Question: My app is crashing when trying to access a method in my parentViewController. Here is the layout in StoryBoard

MainViewController = STLMMainViewController (ParentViewController)
Scene1 = STLMTimeDateViewController (ChildViewController)
Here is the code for STLMTimeDateViewController
'''
#import "STLMTimeDateViewController.h"
#import "STLMMainViewController.h"
@interface STLMTimeDateViewController ()
@property (nonatomic, strong) STLMMainViewController *stlmMainViewController;
@end
- (void)viewDidLoad
{
[super viewDidLoad];
NSLog(@"The name of the controller %@",self.navigationController.parentViewController);
stlmMainViewController= (STLMMainViewController *) self.parentViewController;
[stlmMainViewController locationButtonSelected]; // This is where the App crashes
NSLog(@"TimeDateController");
}
'''
The App Runs, but when STLMMainViewController is called, the app crashes with the following error:
'''
2013-02-10 16:33:57.422 MyApp[9120:c07] The name of the controller <STLMMainViewController: 0x83850d0>
2013-02-10 16:33:57.434 MyApp[9120:c07] -[UINavigationController locationButtonSelected]: unrecognized selector sent to instance 0x8371a70
'''
If I remove the following line:
'''
stlmMainViewController = (STLMMainViewController *) self.parentViewController;
'''
and just leave
'''
[stlmMainViewController locationButtonSelected];
'''
The App runs, no error, but the following method in [STLMMainViewController locationButtonSelected] does not get called (I never see the log):
'''
-(void)locationButtonSelected
{
[LocationButton setSelected:YES];
[eatDrinkbutton setSelected:NO];
[timeCalButton setSelected:NO];
[carButton setSelected:NO];
[contactButton setSelected:NO];
NSLog(@"LocationButtonSelected Method");
}
'''
All the properties in the locationButtonSelected method and the method itself is declared in .h of STLMMainViewController for public access.
Thanks
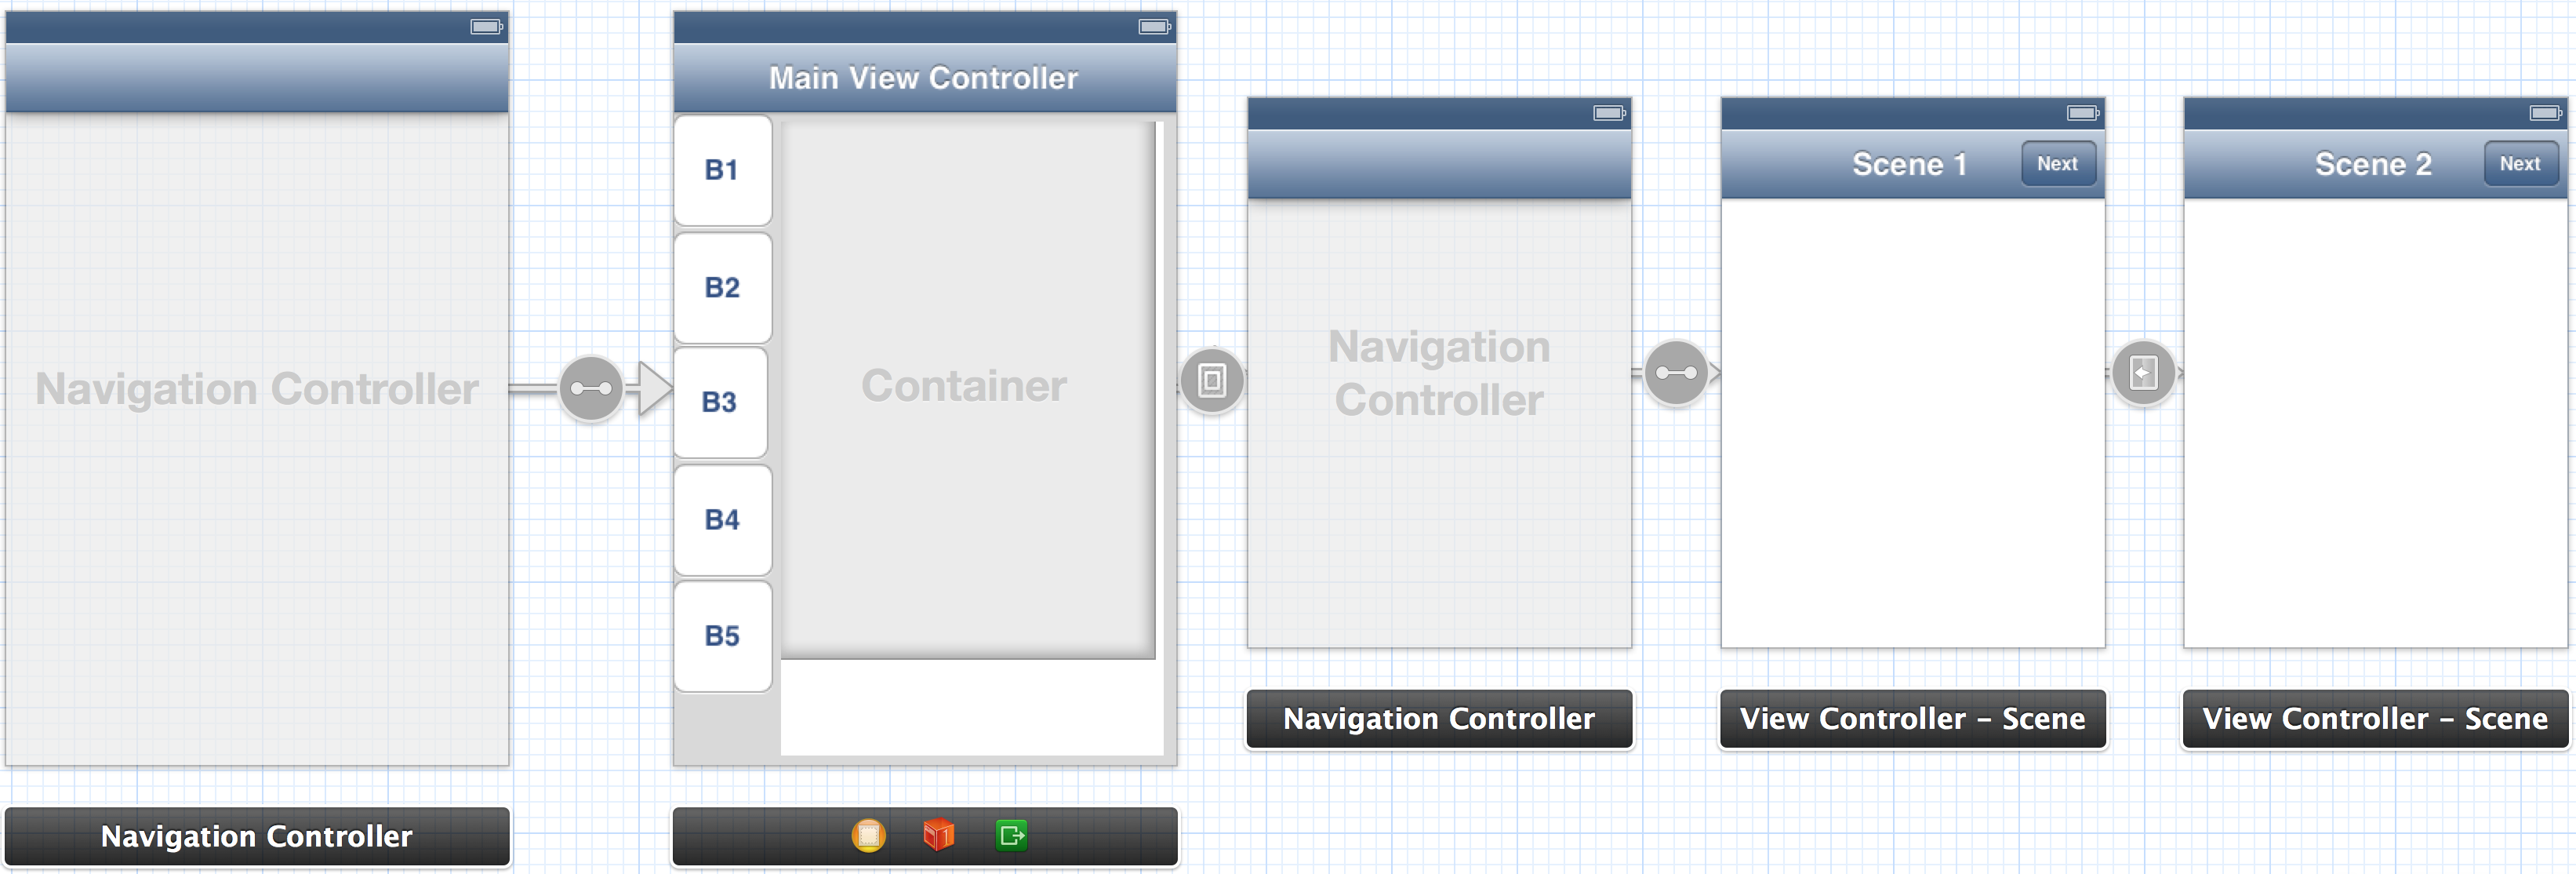
Answer: You might try this:
'''
self.stlmMainViewController= (STLMMainViewController *)self.navigationController.parentViewController;
'''
(EDIT: actually, as someone else just pointed out, you might want to use presentingViewController instead.)
It looks like you had it right in the log message right before this. You want your navigation controller's parent in this case.
BTW, the reason you don't crash when you delete this line, is because you end up sending the 'locationButtonSelected' to nil. That won't crash, but it also won't do anything either.